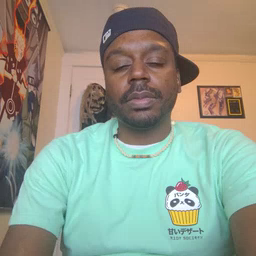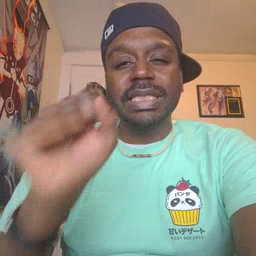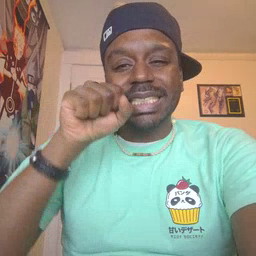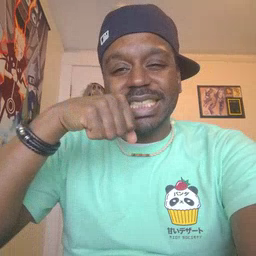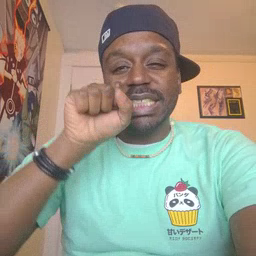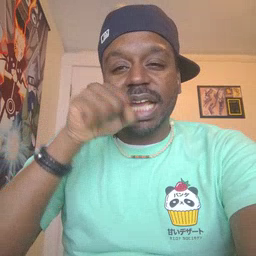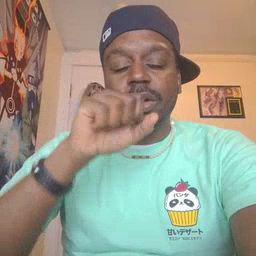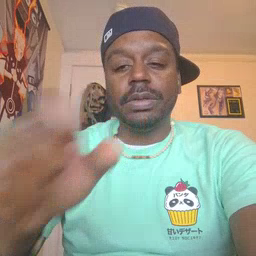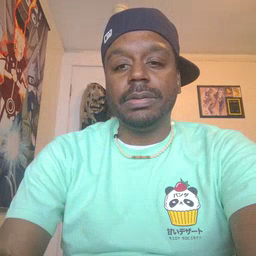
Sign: carrot